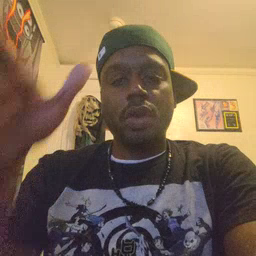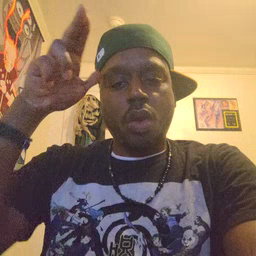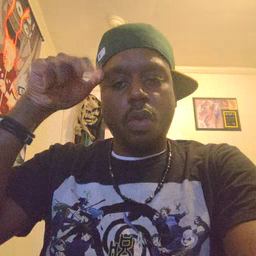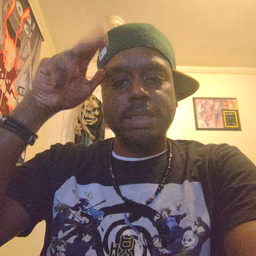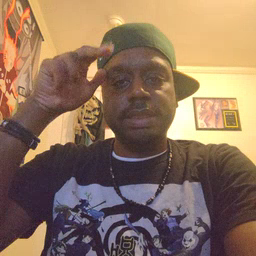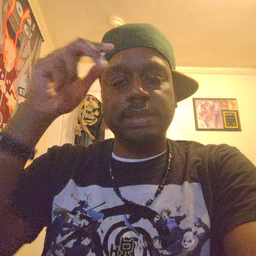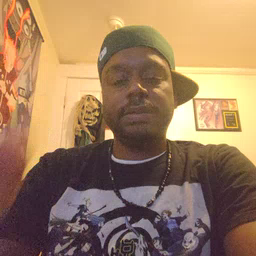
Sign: horse